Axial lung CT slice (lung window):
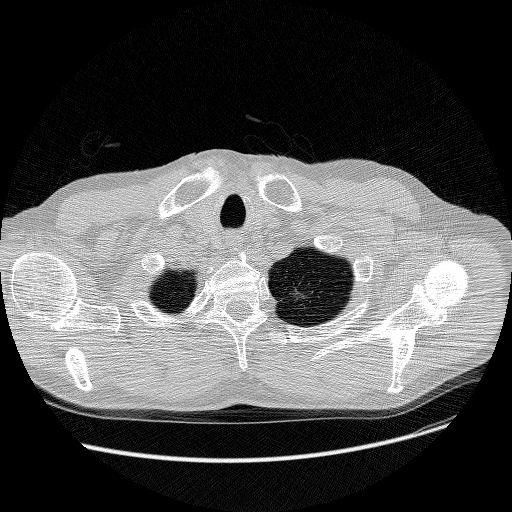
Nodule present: yes
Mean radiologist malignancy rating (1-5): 4.333